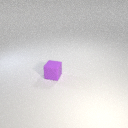
small purple rubber cube